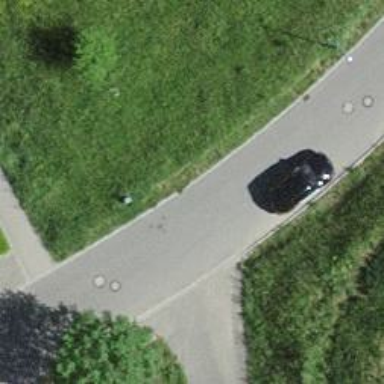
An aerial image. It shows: Asphalt footway suitable for agricultural vehicles. The road has grade1 track type.